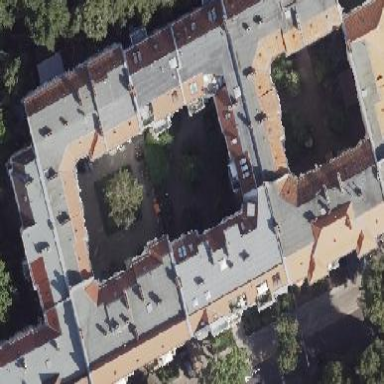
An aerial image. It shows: Unique apartment building with double saltbox roof shape.